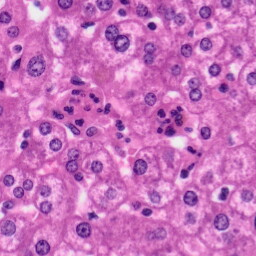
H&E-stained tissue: Liver